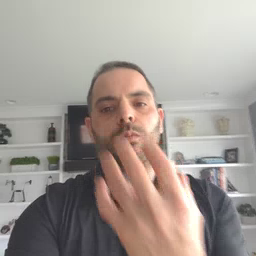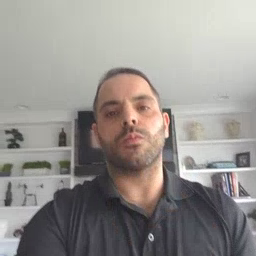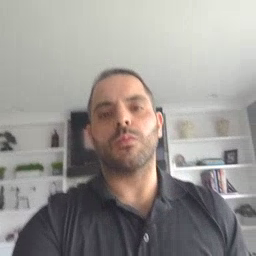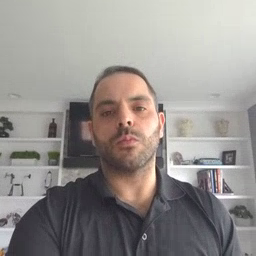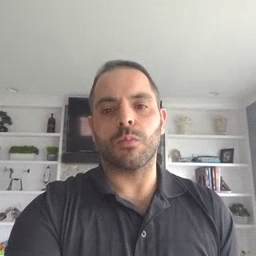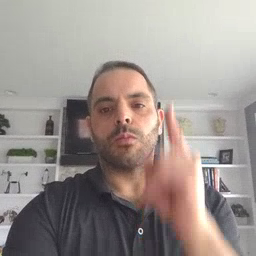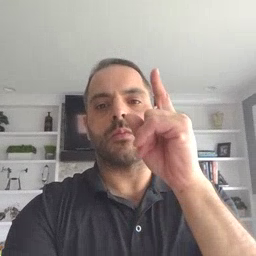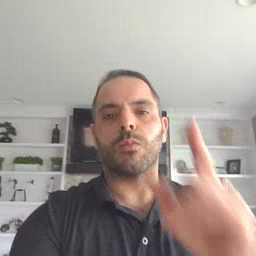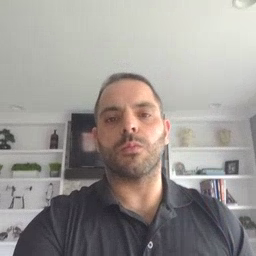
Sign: up